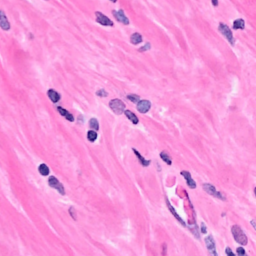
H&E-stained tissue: Breast